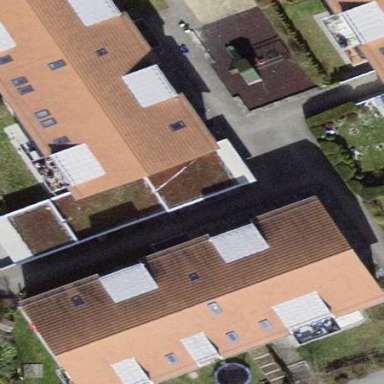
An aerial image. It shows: Garage.